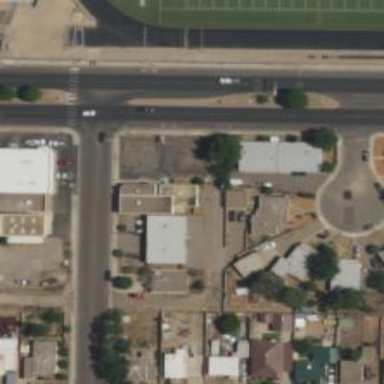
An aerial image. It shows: Alleyway designated as service road.